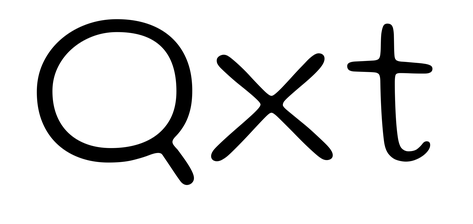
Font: Gluten_ExtraLight